Aerial crown-view tile of a tropical tree (Barro Colorado Island, Panama), acquired 20250414:
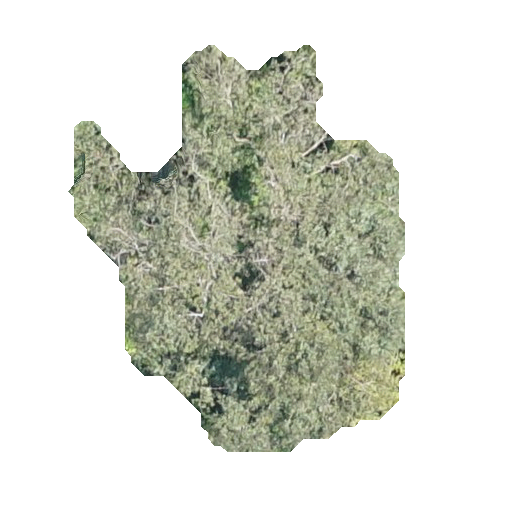
Species: Luehea seemannii
GBIF accepted scientific name: Luehea seemannii
Crown area: 136.228 m²